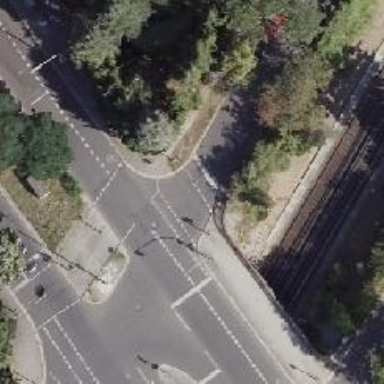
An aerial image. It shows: Crossing with traffic signals.